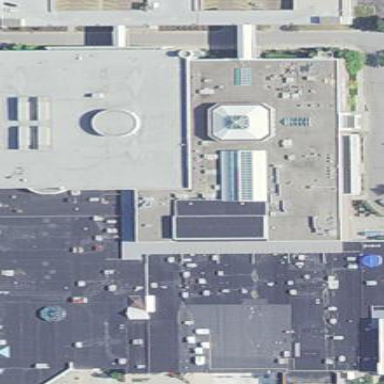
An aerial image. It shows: Cinema.